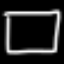
Label: square